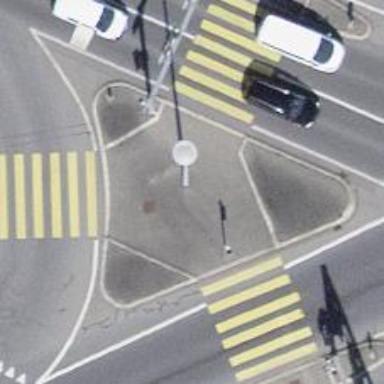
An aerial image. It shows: Footway that serves as traffic island.